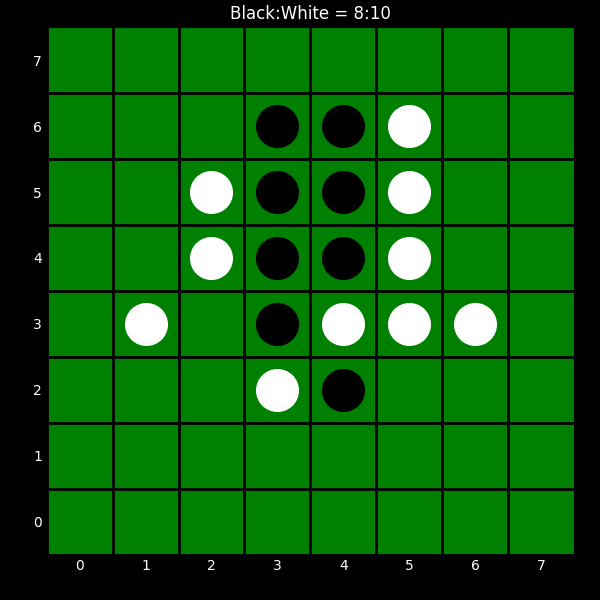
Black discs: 8
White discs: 10